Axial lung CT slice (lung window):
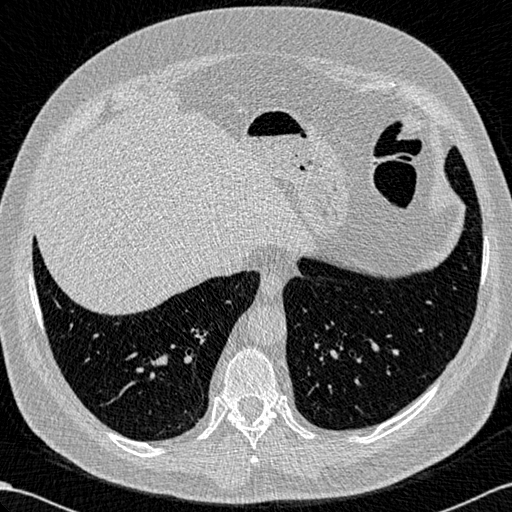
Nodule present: no